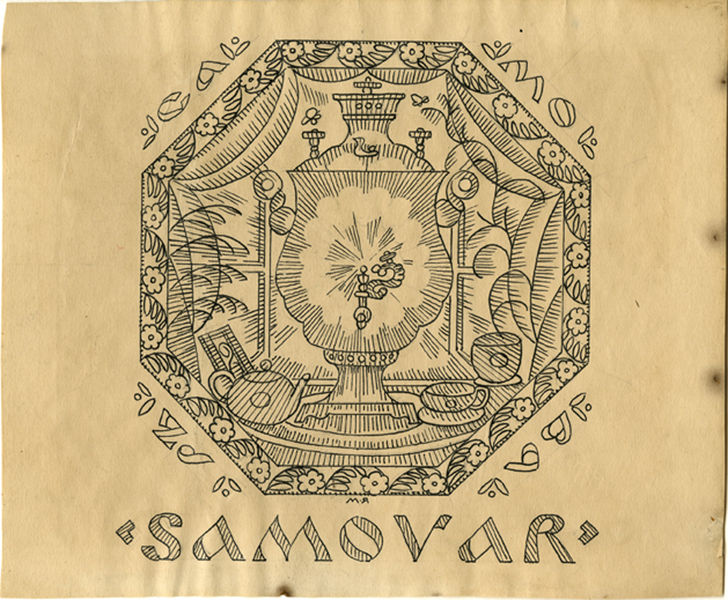
Titel: Samovar
Standort: Amherst (Massachusetts, USA)
Institution: Mead Art Museum, Amherst College
Schlagwörter: religious, white, black, gray, grey, table, tea, yellow, flowers, print, pot, vase, smoke, flower, sun, light, drawing, paper, black and white, decoration, frame, bird, line, sketch, pen, letters, party, leaves, design, ink, shine, lines, vessel, cup, mug, steam, cups, saucer, tea pot, dish, islam, plate, tan, page, pedestal, pitcher, drink, staff, border, russian, text, samovar, snake, stem, words, monochromatic, cream, chalice, kettle, goblet, symmetrical, octagon, arabian, foreign, lid, octogon, lettering, bowls, tea party, boarder, device, porcelin, mu, teacups, service, deice, chalise, smovar, cupc, poctogon, octongon, tesa, mg